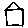
Label: house